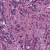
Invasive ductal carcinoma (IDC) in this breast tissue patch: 1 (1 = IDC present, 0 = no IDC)